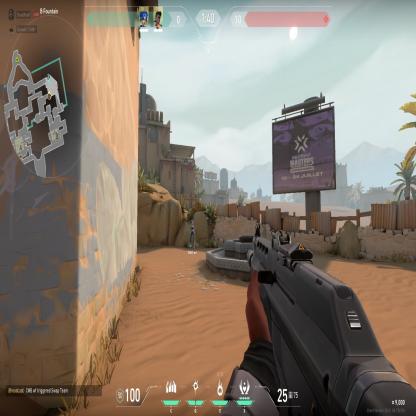
Label: teammate